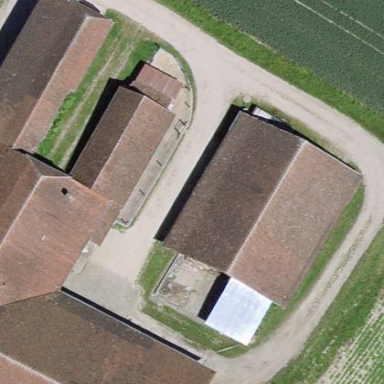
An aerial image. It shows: Barn.